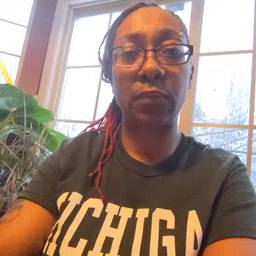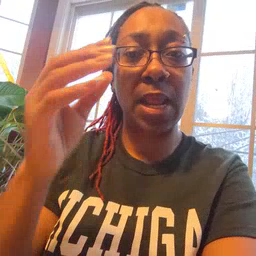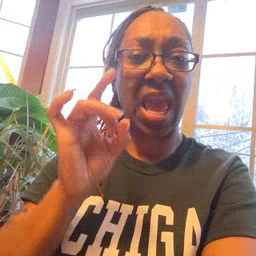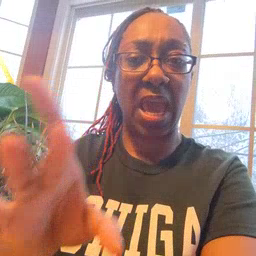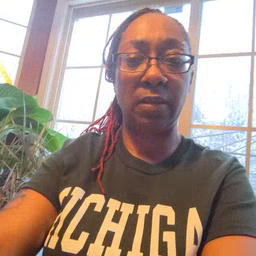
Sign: hate